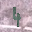
Label: 4